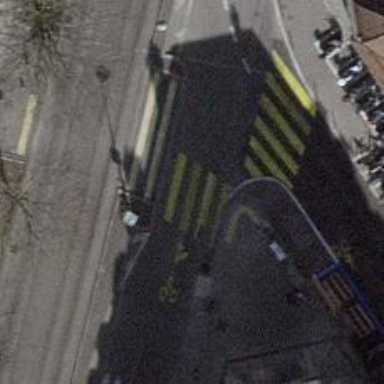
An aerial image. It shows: Uncontrolled zebra crossing on the road.